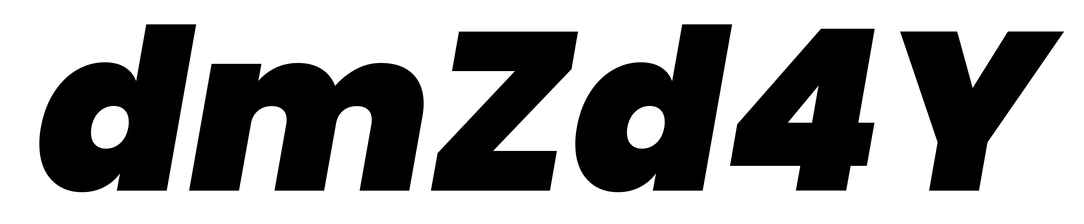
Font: Poppins-BlackItalic